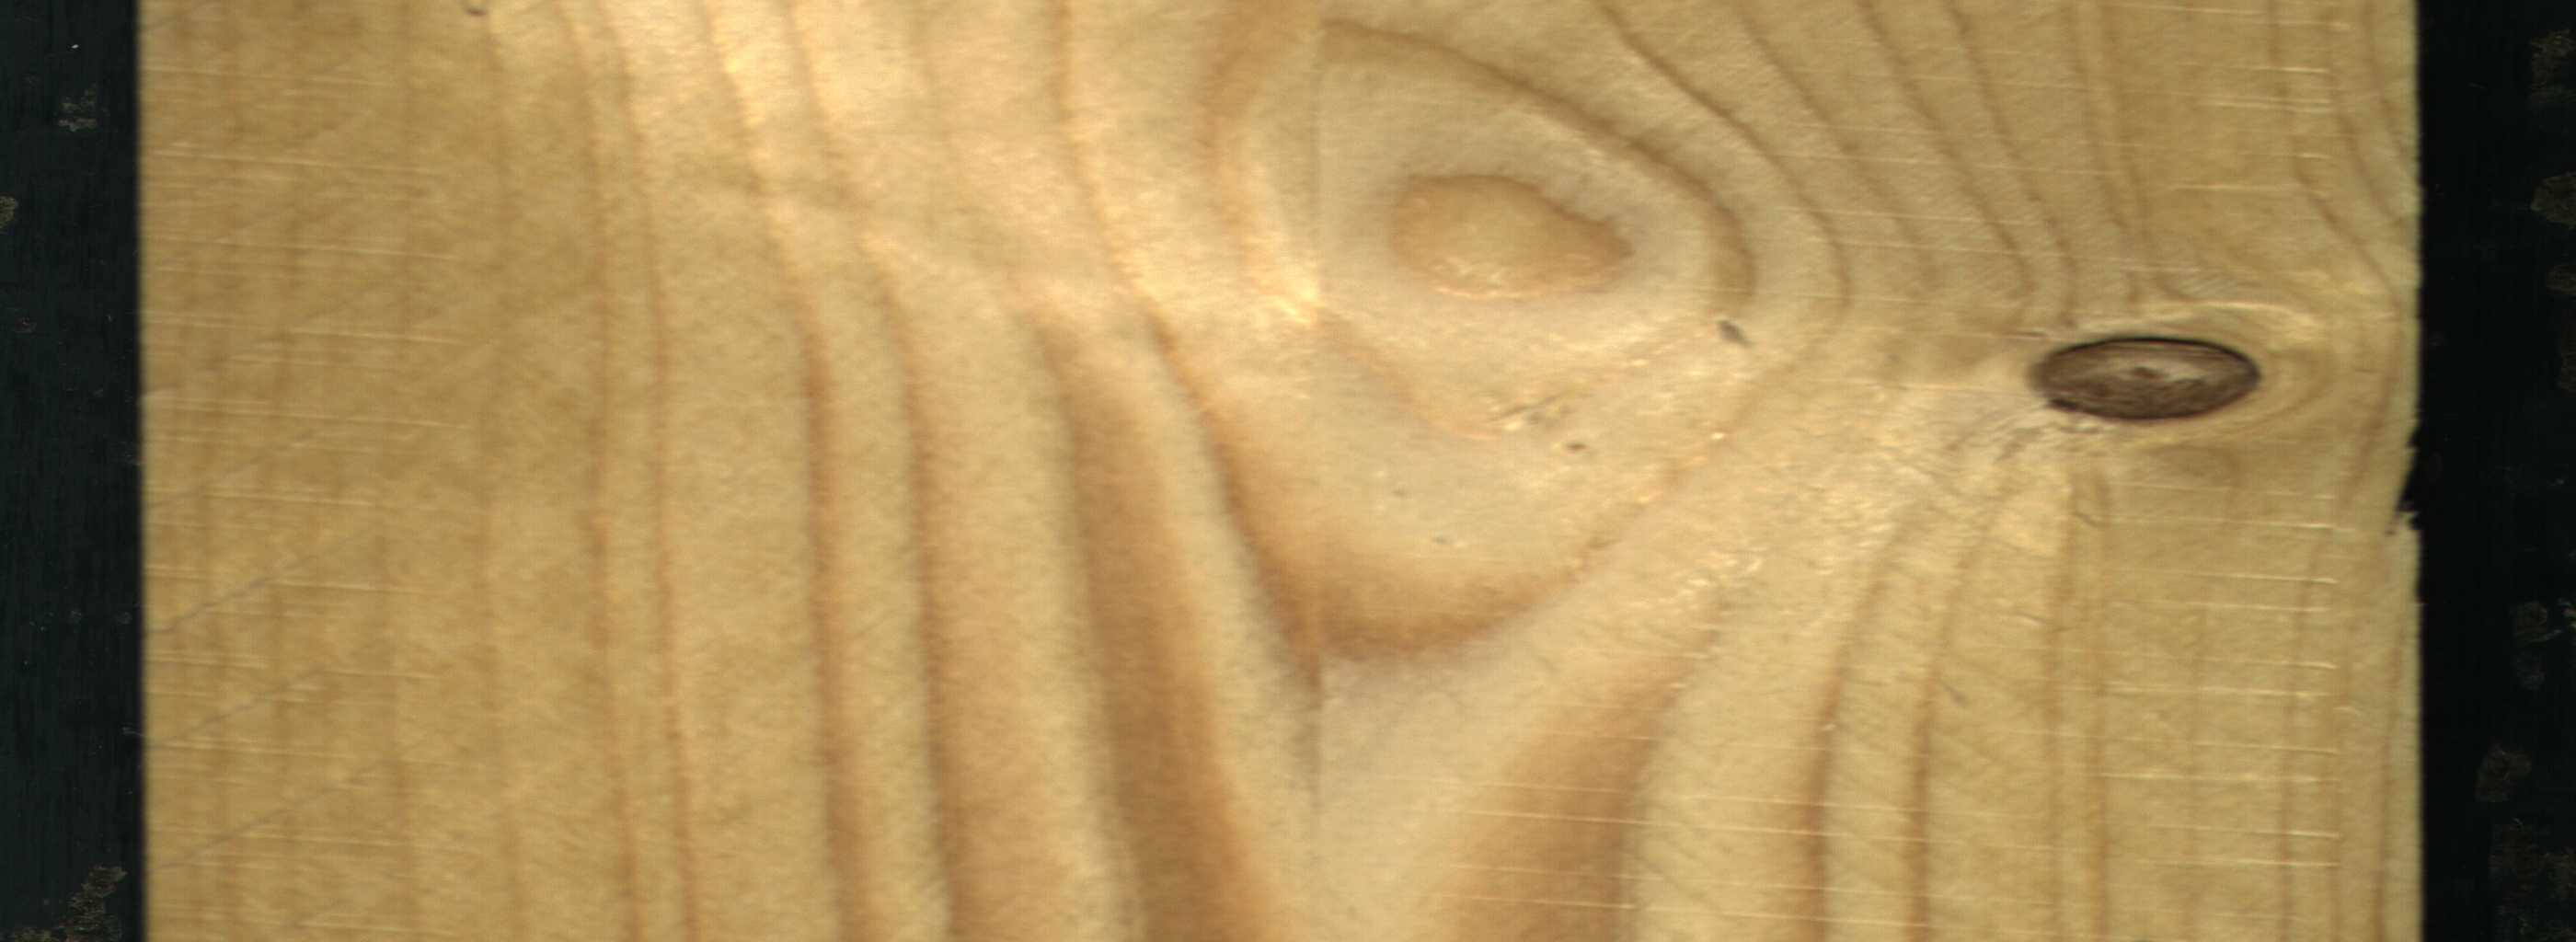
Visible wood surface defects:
Dead_Knot